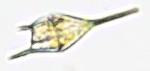
Label: Tripos